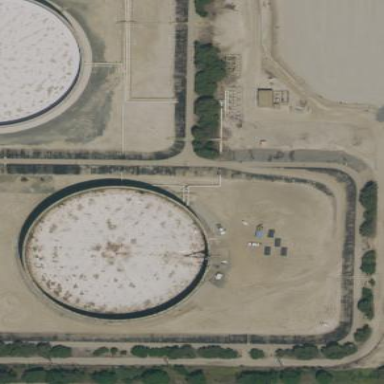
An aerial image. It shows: Storage tank building.